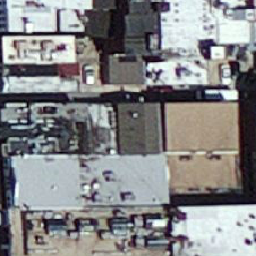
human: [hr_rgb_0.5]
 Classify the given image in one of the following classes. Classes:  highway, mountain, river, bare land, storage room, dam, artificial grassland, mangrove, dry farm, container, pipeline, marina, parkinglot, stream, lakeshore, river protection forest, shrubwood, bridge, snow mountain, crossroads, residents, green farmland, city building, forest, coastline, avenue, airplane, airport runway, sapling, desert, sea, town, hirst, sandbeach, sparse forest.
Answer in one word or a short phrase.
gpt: city building